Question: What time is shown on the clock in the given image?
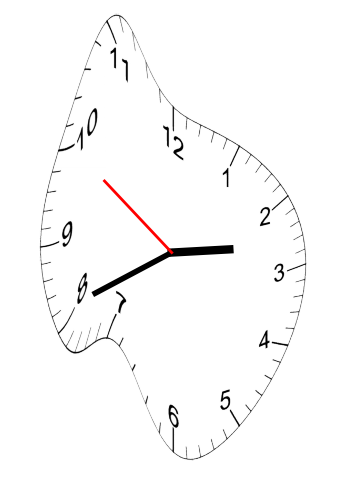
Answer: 02:40:50